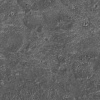
Atmospheric dust classification: not_dusty